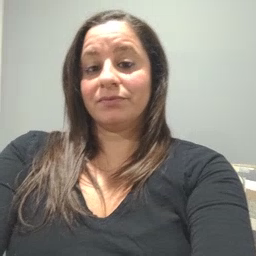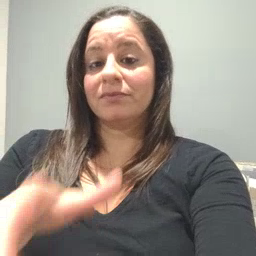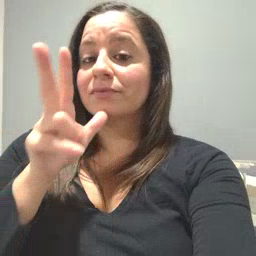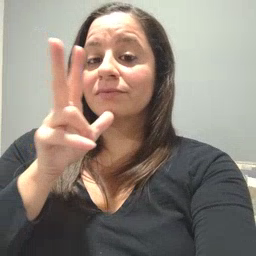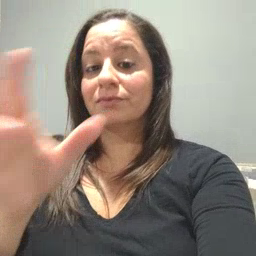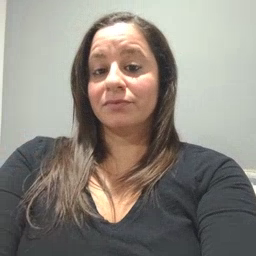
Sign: hen